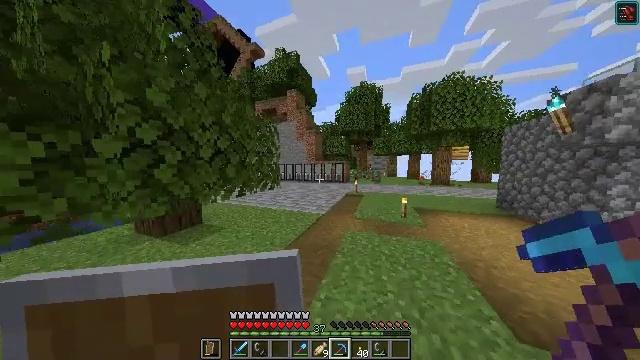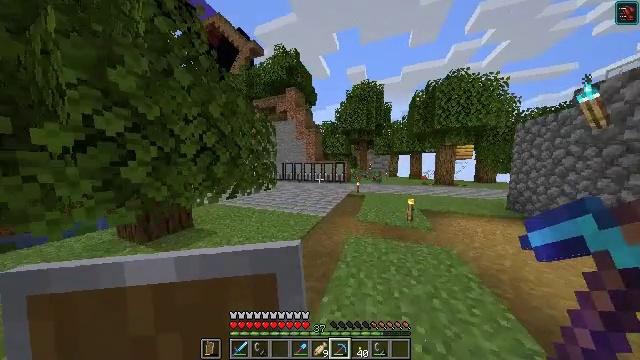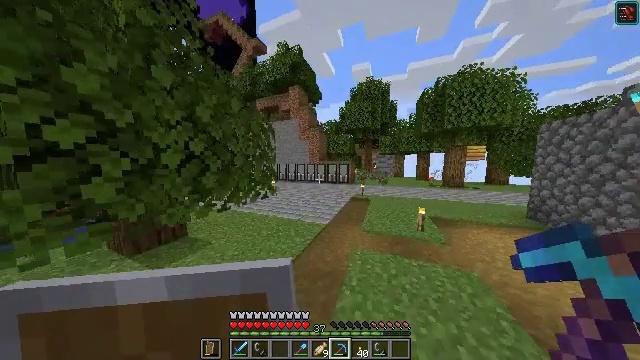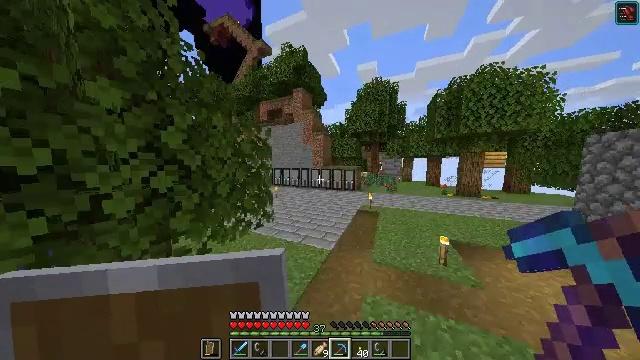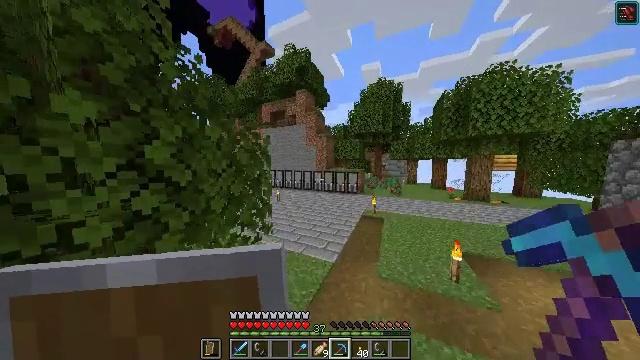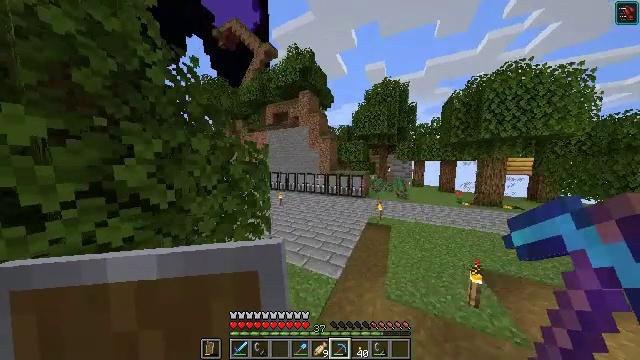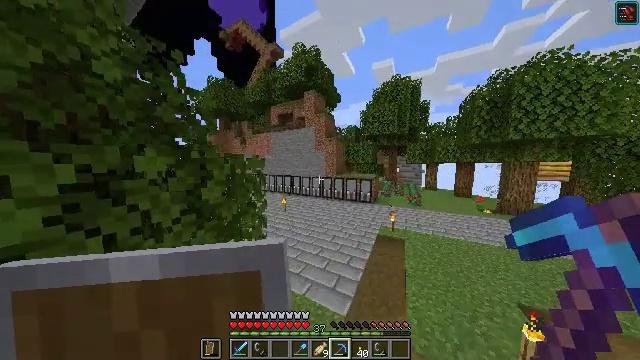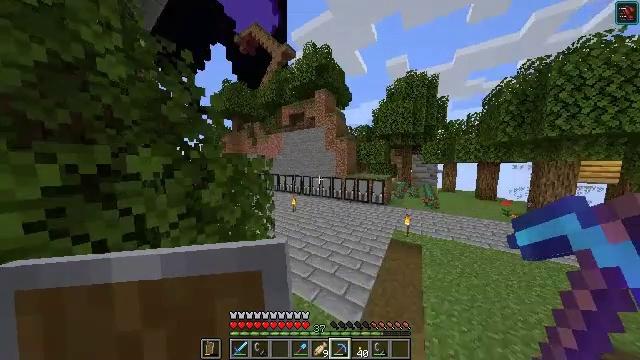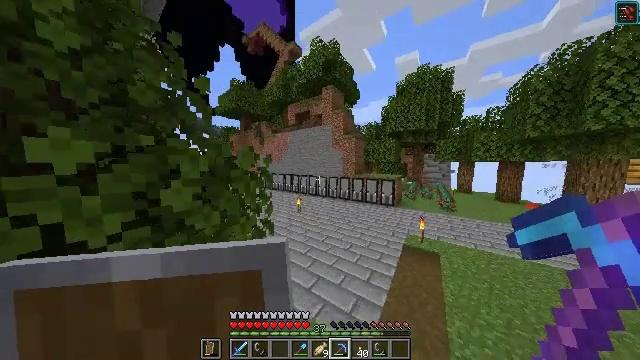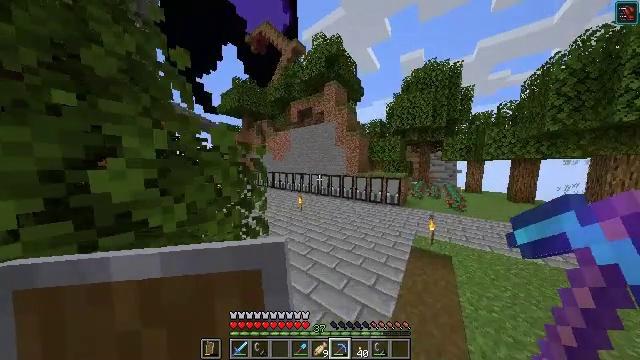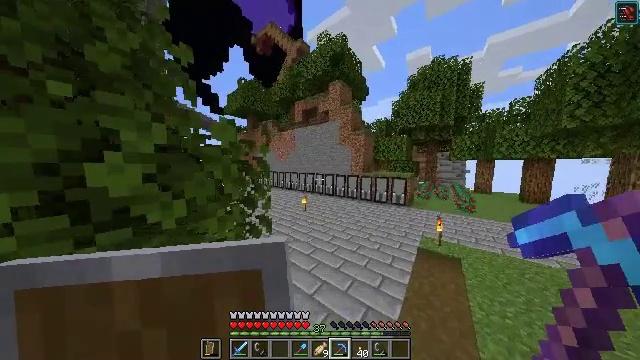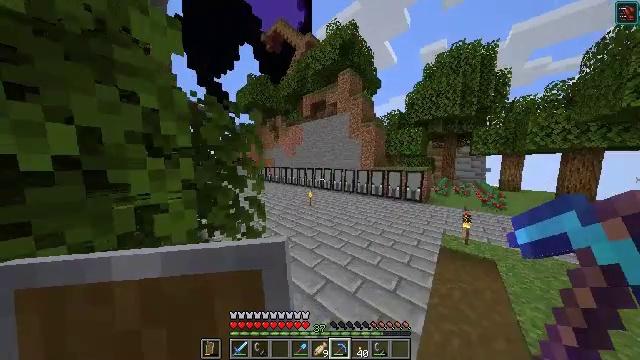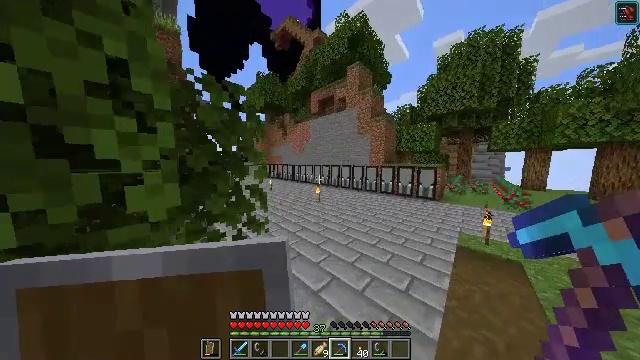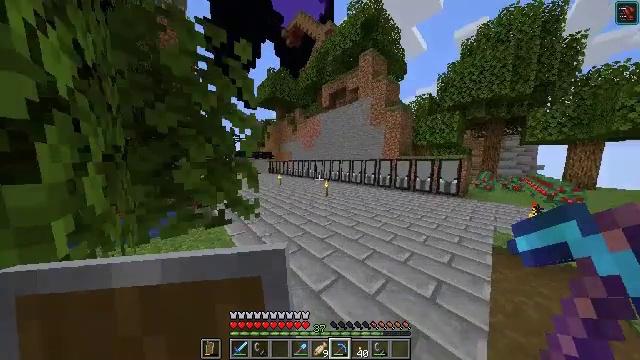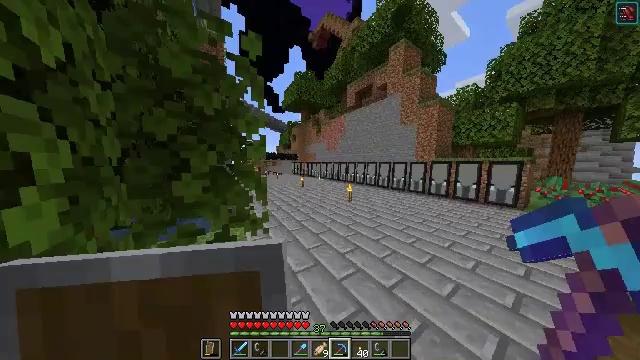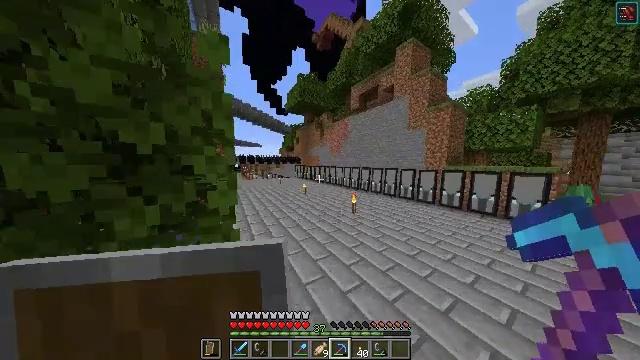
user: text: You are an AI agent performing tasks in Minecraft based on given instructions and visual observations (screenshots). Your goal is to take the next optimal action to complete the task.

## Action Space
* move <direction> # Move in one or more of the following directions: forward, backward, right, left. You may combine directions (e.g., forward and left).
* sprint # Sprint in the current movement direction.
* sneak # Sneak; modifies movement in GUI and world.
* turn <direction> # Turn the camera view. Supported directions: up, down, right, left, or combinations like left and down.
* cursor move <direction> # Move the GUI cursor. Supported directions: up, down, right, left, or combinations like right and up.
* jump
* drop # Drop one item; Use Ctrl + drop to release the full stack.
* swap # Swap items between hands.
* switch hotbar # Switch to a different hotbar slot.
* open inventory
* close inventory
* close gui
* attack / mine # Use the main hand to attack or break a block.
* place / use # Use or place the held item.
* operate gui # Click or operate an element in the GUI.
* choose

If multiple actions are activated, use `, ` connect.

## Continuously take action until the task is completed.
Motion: motion action
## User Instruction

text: Collect crimson fungus as a resource.
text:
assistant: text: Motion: move forward
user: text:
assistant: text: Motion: move forward, turn left, jump
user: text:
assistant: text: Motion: move forward, turn left, jump
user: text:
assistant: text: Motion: move forward, turn left, jump
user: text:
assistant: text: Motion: move forward, turn left, jump
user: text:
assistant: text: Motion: move forward, turn left, jump
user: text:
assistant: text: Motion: move forward, turn left, jump
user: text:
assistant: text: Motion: move forward, turn left, jump
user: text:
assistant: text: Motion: move forward, turn left, jump
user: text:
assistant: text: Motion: move forward, turn left, jump
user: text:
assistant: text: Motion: move forward, turn left, jump
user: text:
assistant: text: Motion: move forward, turn left, jump
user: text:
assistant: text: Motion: move forward, turn left, jump
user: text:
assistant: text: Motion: move forward, turn left, jump
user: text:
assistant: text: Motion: move forward, turn left, jump
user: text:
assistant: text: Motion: move forward, turn left, jump
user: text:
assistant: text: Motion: move forward, turn left, jump
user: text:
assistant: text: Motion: move forward, turn left, jump
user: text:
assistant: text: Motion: move forward, turn left, jump
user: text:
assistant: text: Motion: move forward, turn left, jump
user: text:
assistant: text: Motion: move forward, turn left, jump
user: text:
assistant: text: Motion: move forward, turn left, jump
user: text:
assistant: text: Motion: move forward, jump
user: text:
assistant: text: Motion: move forward, jump
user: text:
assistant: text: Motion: move forward, turn left, jump
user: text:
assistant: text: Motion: move forward, jump
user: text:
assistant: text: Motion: move forward, jump
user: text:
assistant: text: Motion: move forward, jump
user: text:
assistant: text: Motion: move forward, jump
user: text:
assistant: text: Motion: move forward, jump